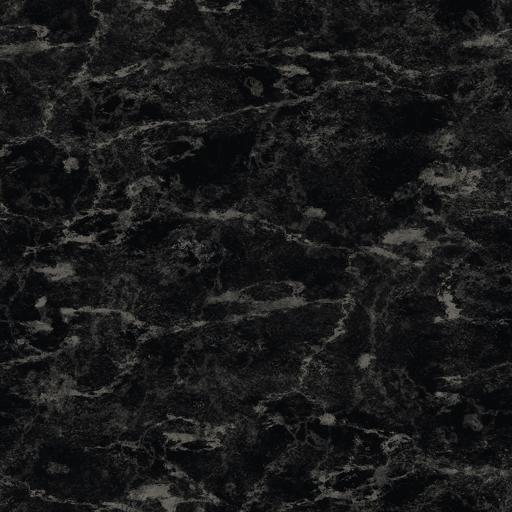
Tags: black dark gray grey marble stone